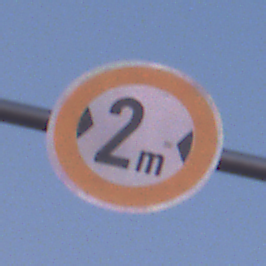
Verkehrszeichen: TatsaechlicheBreite2
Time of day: SunriseSunset
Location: Outdoor (Nature)
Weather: Clear
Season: NotSpecified
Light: Natural